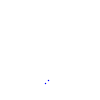
Particle: proton